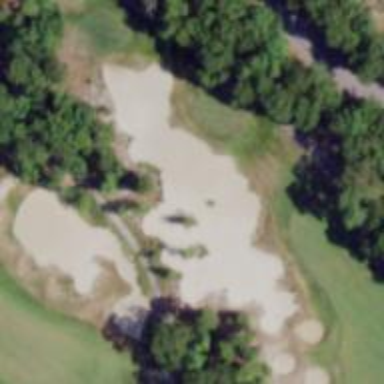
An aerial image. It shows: View of golf hole.